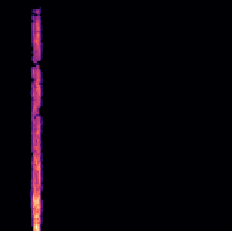
Sound class: Helicopter